Aerial crown-view tile of a tropical tree (Barro Colorado Island, Panama), acquired 20241112:
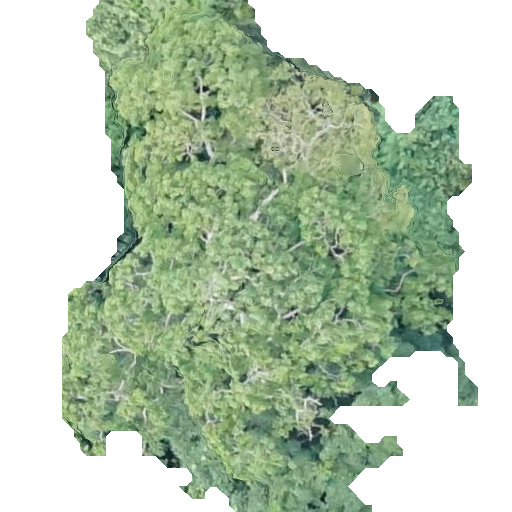
Species: Astronium graveolens
GBIF accepted scientific name: Astronium graveolens
Crown area: 243.652 m²